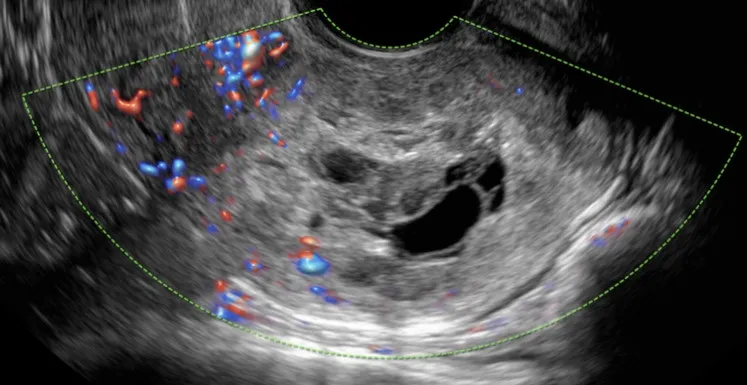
Transvaginal pelvic ultrasound following multi-dose methotrexate regimen and uterine artery embolization.
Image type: radiology (ultrasound)